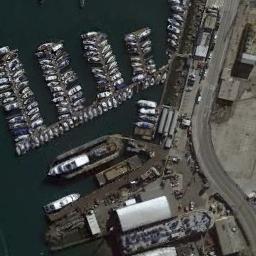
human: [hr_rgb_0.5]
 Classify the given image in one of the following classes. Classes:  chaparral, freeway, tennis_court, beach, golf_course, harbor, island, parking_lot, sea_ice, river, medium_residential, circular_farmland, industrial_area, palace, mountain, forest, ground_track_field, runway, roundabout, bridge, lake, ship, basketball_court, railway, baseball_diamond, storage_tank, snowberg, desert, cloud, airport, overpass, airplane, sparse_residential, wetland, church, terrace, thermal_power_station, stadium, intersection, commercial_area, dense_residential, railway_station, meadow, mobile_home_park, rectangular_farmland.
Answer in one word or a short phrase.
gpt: harbor